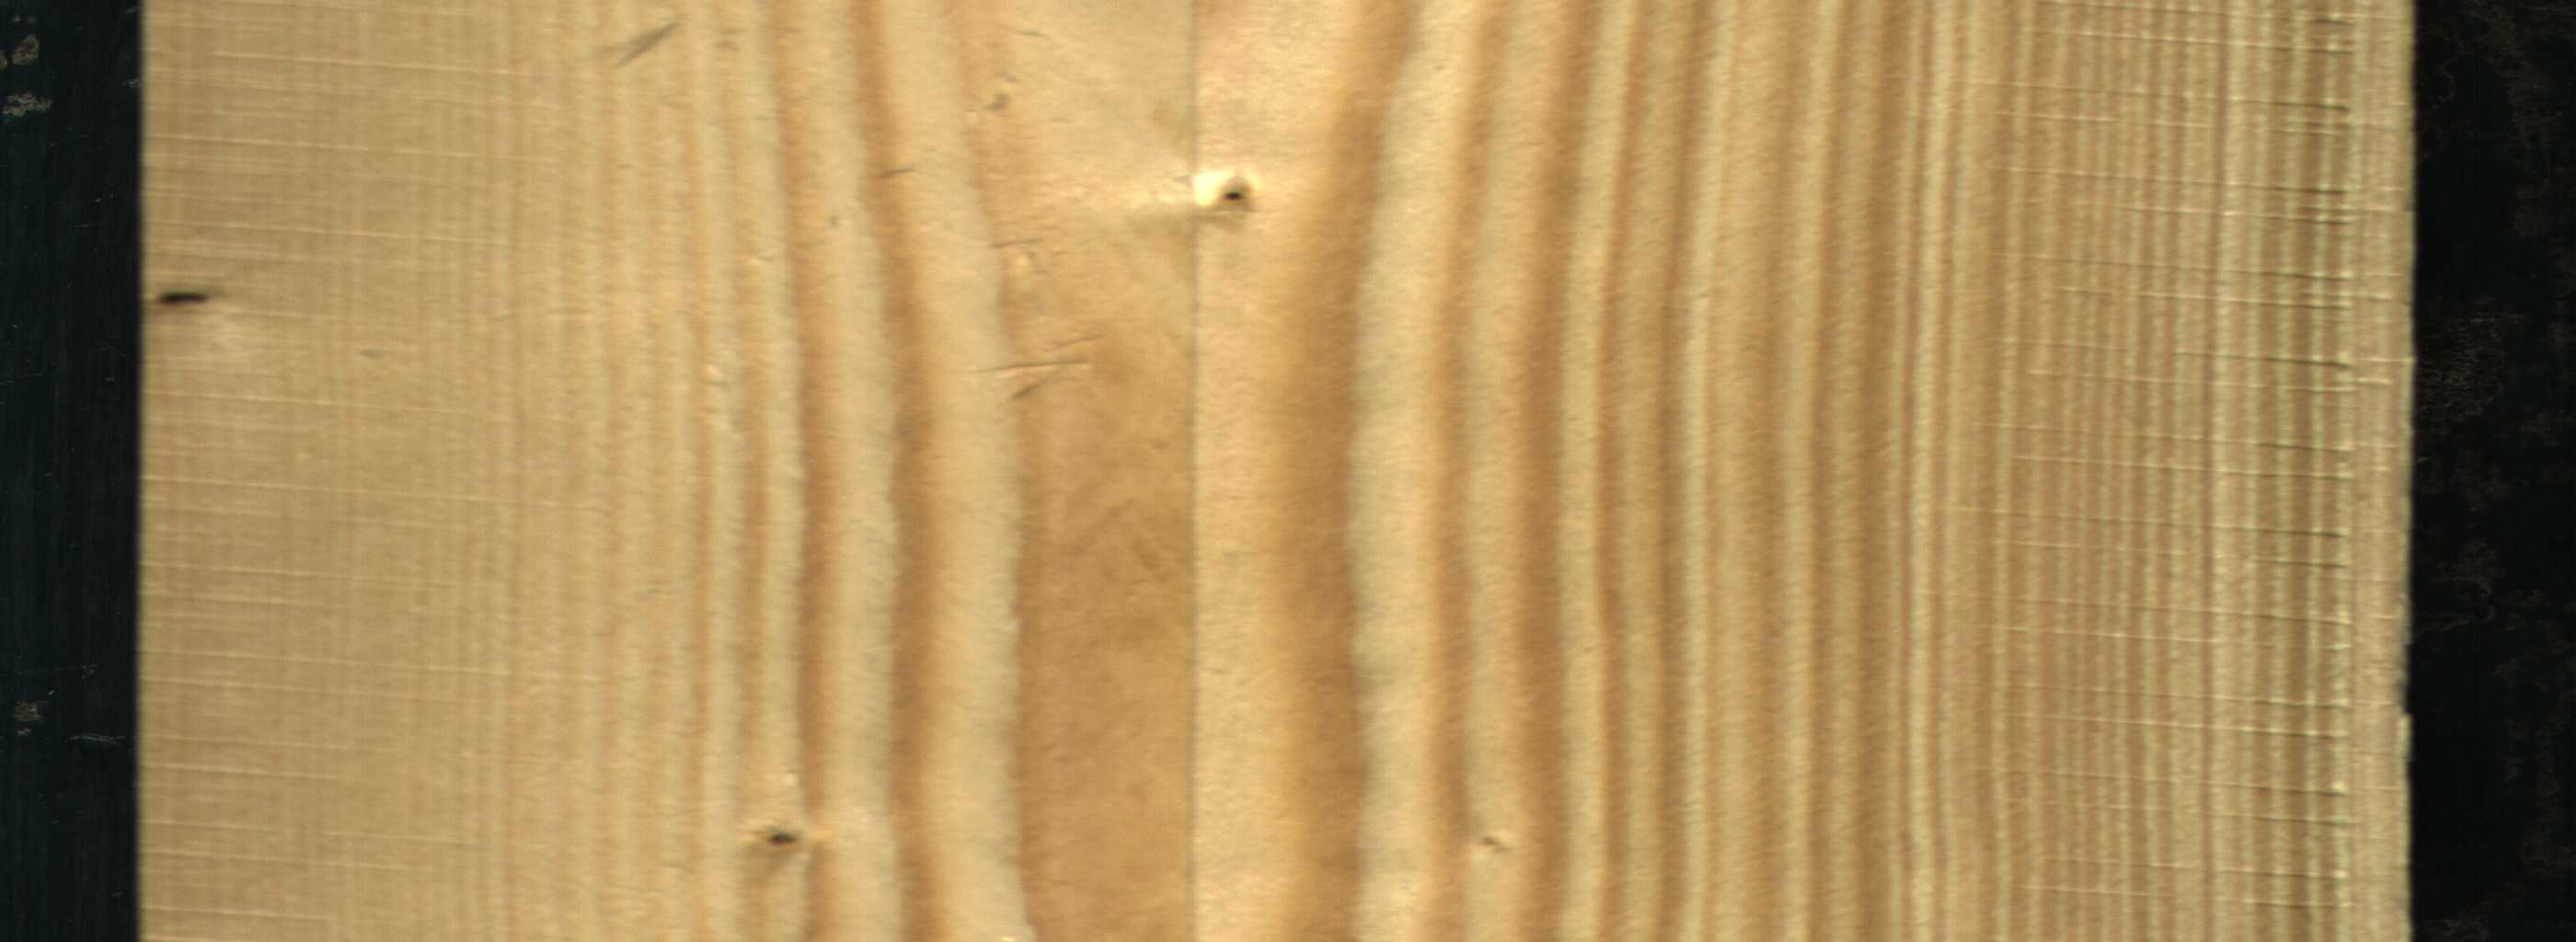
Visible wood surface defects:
Dead_Knot
Dead_Knot
Live_Knot